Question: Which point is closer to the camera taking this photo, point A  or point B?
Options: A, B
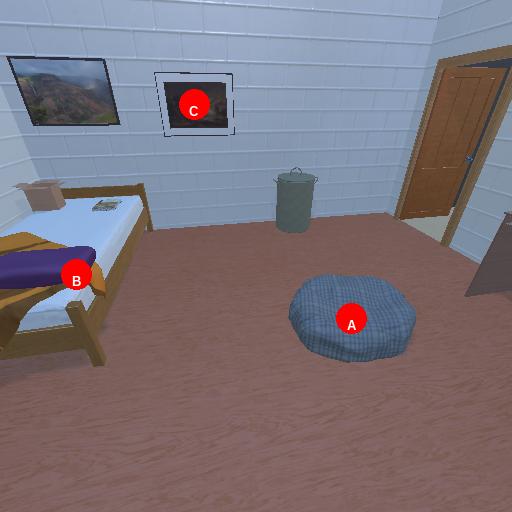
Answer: A